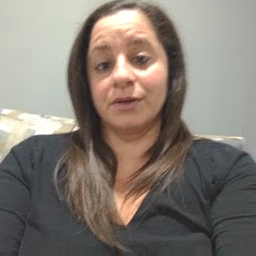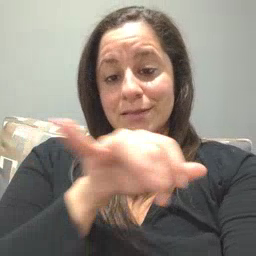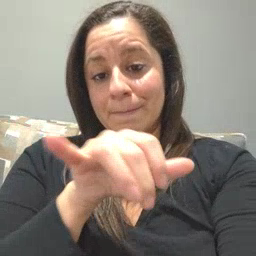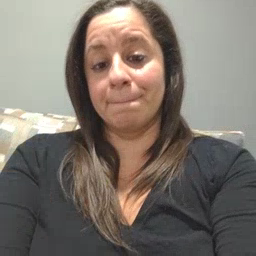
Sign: same